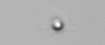
Label: nanoplankton_mix